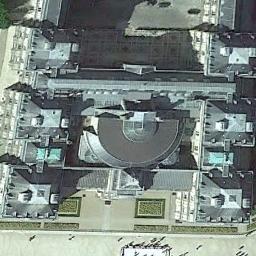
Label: palace